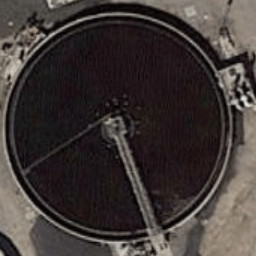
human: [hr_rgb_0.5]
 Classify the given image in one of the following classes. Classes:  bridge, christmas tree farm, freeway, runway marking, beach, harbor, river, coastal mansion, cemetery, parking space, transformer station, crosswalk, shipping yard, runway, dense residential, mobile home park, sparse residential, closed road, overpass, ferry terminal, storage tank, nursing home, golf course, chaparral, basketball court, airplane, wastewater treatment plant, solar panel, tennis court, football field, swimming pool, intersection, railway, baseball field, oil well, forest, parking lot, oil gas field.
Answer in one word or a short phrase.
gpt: wastewater treatment plant